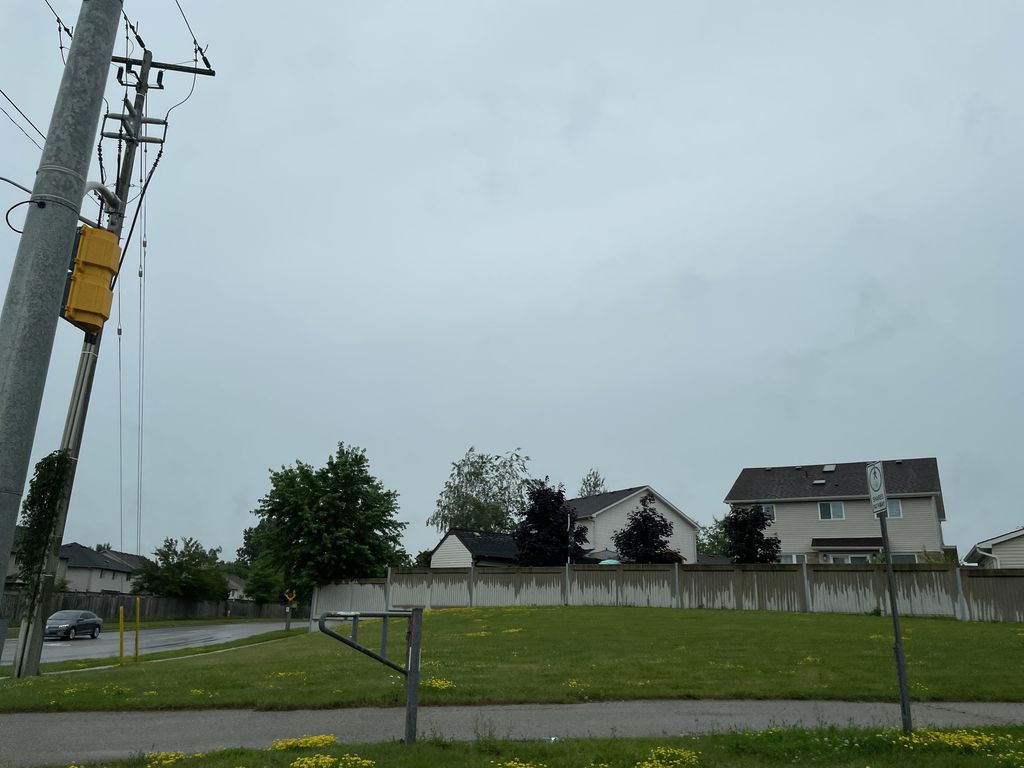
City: kitchener-waterloo